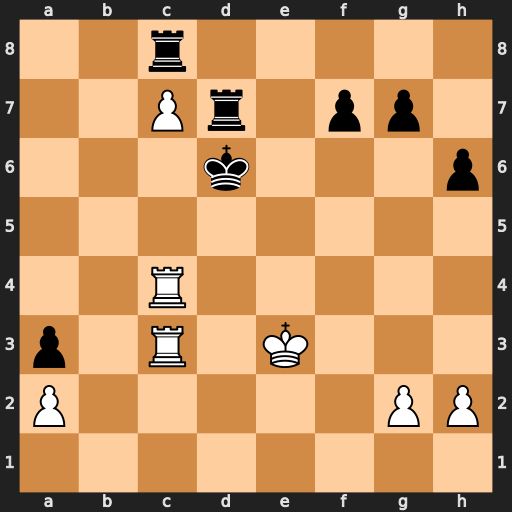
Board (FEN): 2r5/2Pr1pp1/3k3p/8/2R5/p1R1K3/P5PP/8
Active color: w
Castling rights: -
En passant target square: -
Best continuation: Rd3+ Ke6 Re4+